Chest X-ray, PA view. Patient: 28 years old, sex M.
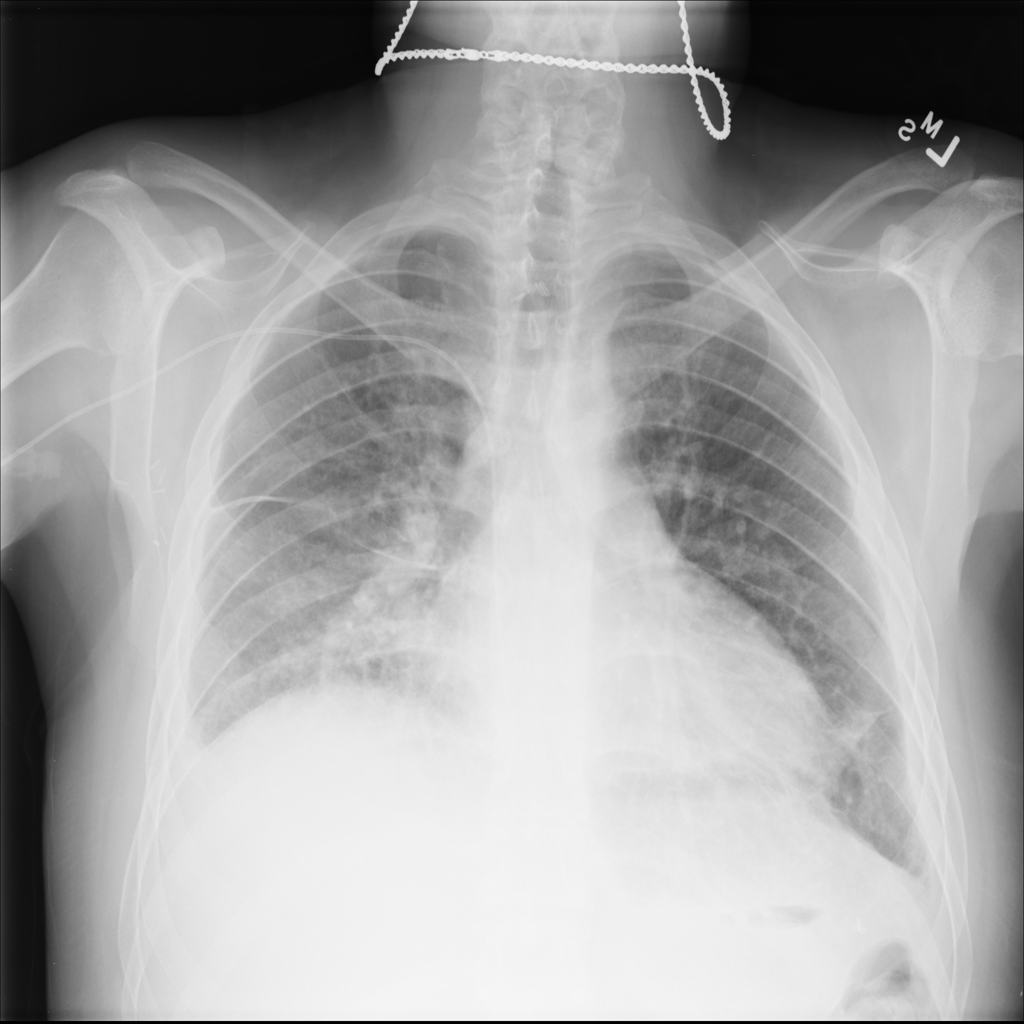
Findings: Atelectasis, Effusion, Infiltration